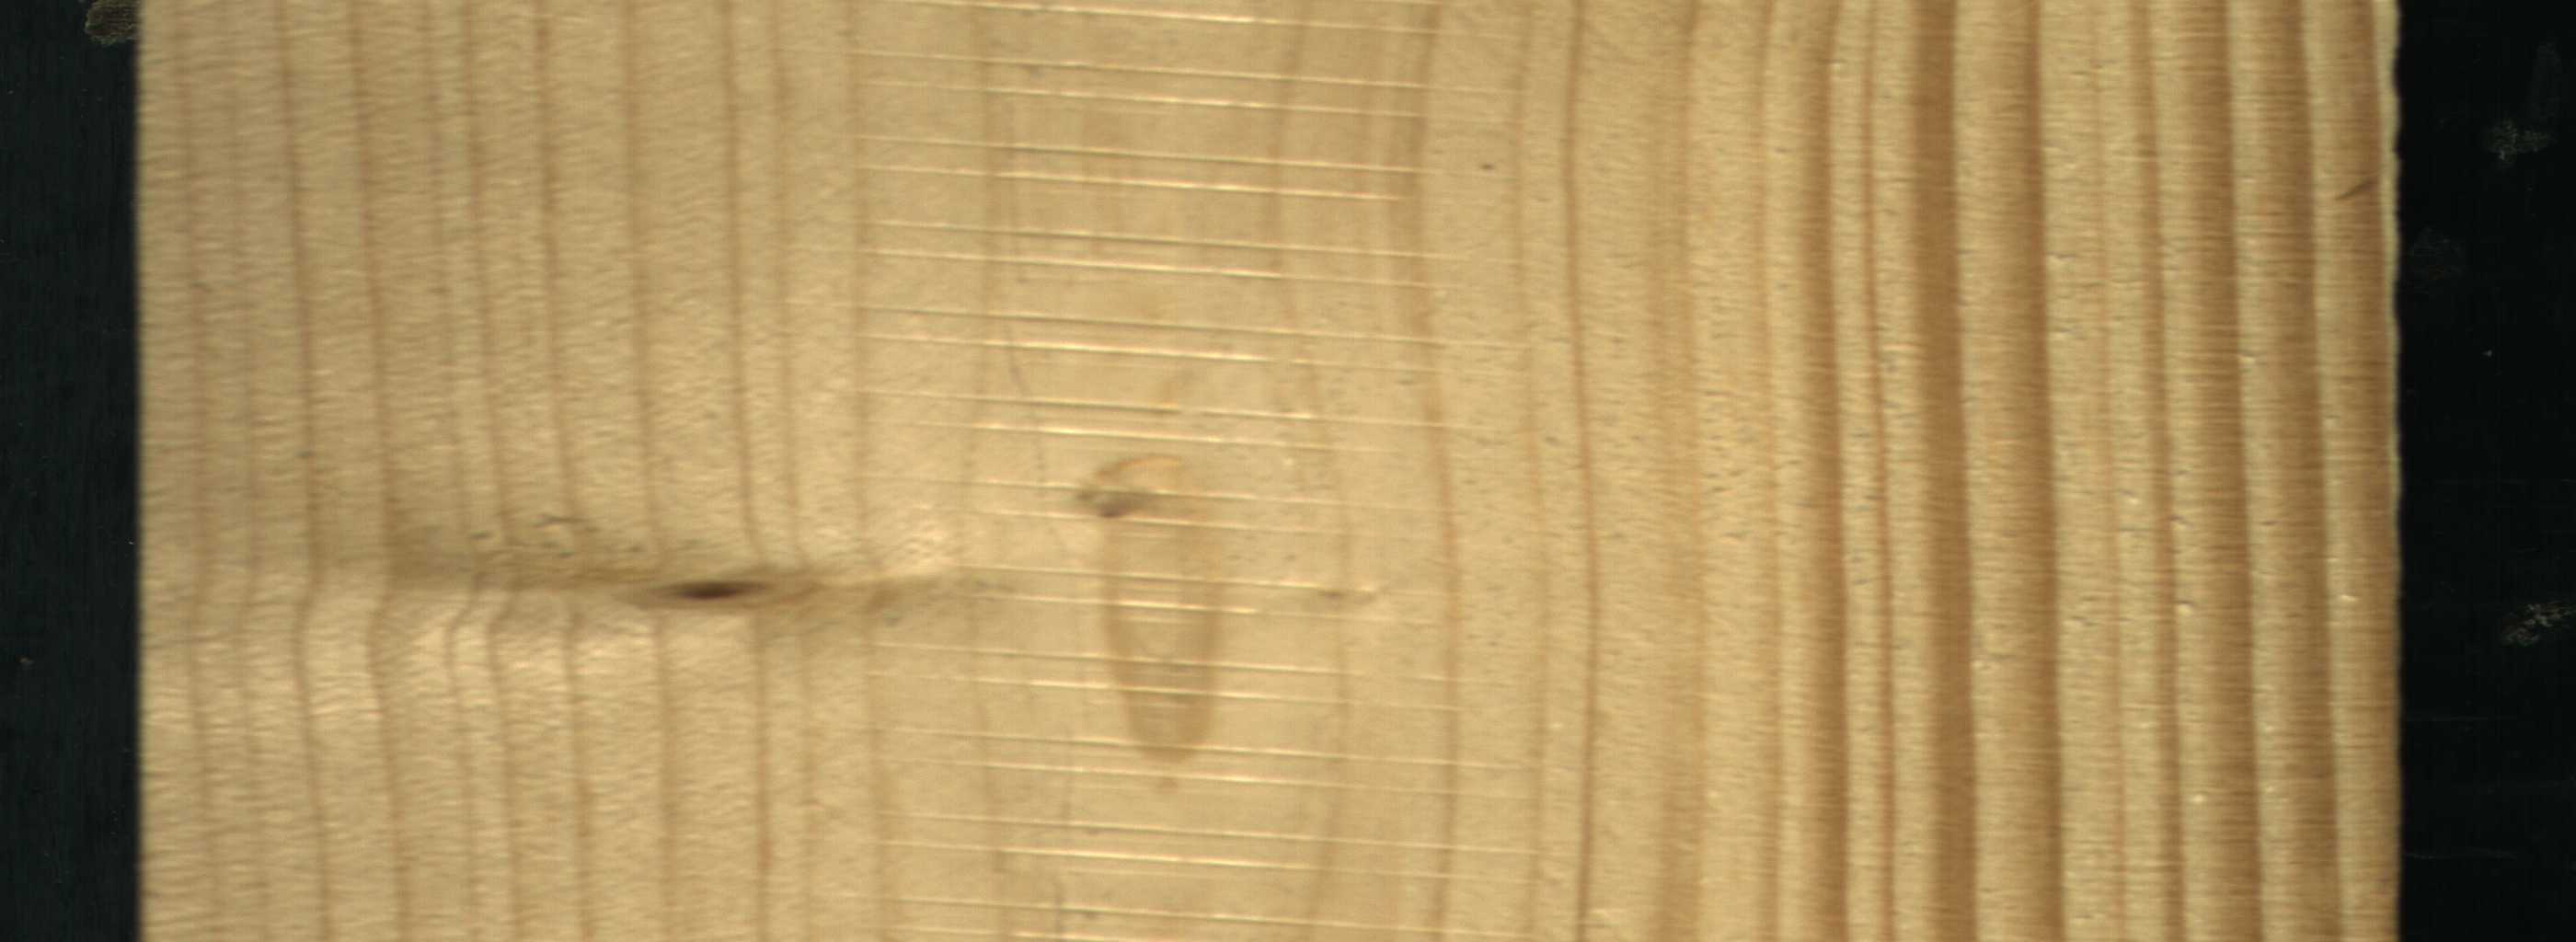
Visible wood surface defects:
Live_Knot